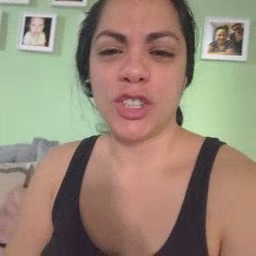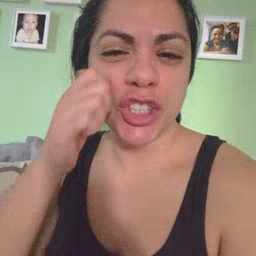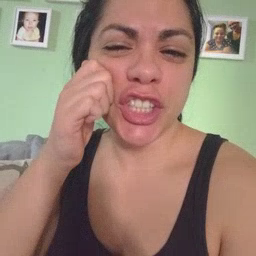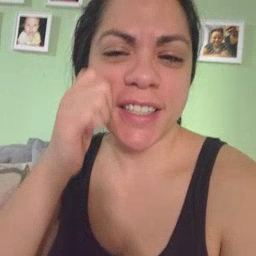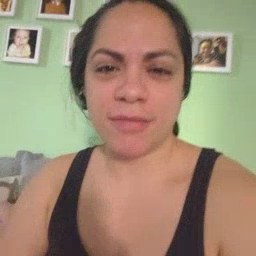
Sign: cheek